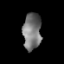
Tissue: lung
Cell type: Epithelial cells
Senescence score: 0.1863
Nuclear area (px): 659
Mean DAPI intensity: 118.809